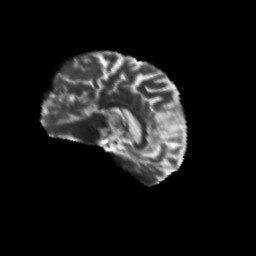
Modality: T2w
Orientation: sagittal
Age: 59
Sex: male
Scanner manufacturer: siemens
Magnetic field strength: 3 T
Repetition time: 4.71 s
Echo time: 0.0906 s